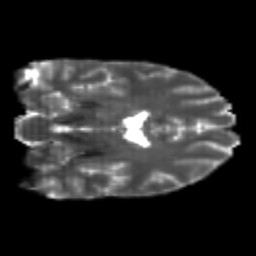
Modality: T2w
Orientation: coronal
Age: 20
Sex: male
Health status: healthy
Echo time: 0.074 s